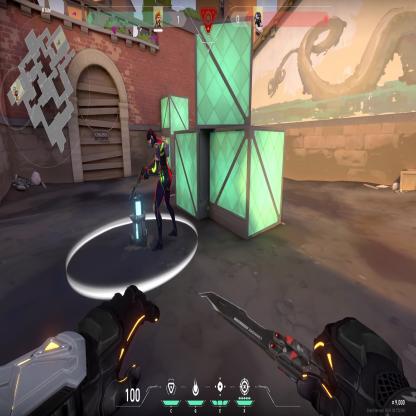
Label: planted spike ; enemy